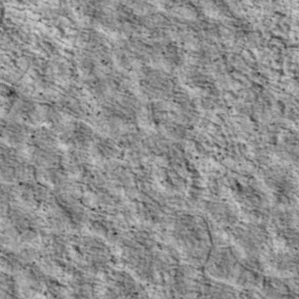
Label: non_frost